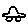
Label: car